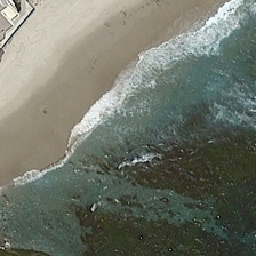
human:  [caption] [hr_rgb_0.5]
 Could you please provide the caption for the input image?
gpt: black water and blue water meagers with each oter .

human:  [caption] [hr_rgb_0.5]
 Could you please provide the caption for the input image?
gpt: There are some black balls of cotton thread in the sea.

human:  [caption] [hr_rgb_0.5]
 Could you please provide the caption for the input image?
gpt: a beach between some blocks and the epinephelos sea .

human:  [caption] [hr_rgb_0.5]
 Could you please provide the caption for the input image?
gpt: There is a black cotton-like substance in the sea.

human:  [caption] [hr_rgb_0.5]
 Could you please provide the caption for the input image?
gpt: a line of white waves is between a beach with a building and an ocean .